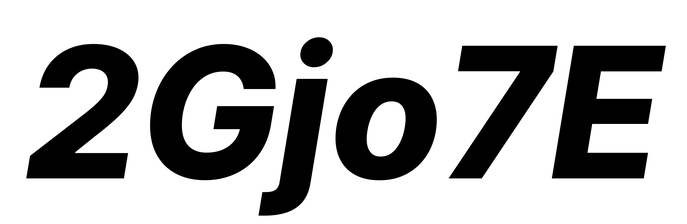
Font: Inter-Italic_ExtraBold_Italic